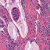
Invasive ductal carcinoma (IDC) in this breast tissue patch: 0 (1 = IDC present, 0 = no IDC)